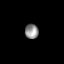
Tissue: lung
Cell type: Myeloid cells
Senescence score: 0.5541
Nuclear area (px): 195
Mean DAPI intensity: 142.108